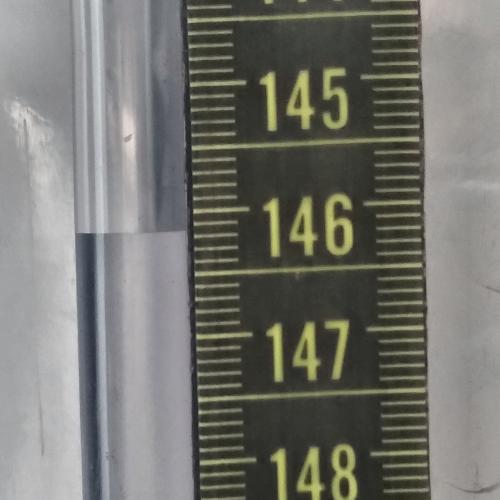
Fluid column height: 146.2 cm